Interaction volume radius: 5 \u00c5
Interaction volume height: 50 \u00c5
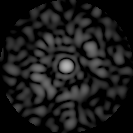
Disorder parameter: 0.8537